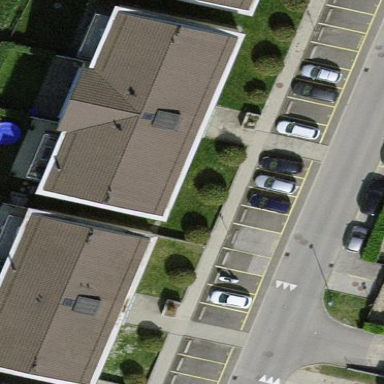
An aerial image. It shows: Parking area with surface.